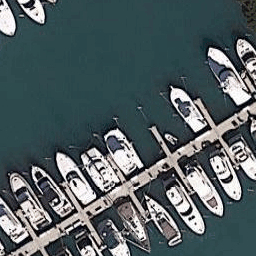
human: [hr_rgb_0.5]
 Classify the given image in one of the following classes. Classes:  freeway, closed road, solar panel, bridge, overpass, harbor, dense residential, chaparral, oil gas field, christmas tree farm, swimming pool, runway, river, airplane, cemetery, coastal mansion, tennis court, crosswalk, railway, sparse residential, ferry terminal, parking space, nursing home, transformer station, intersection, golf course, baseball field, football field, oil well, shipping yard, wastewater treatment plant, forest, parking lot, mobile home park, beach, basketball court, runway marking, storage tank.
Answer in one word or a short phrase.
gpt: harbor